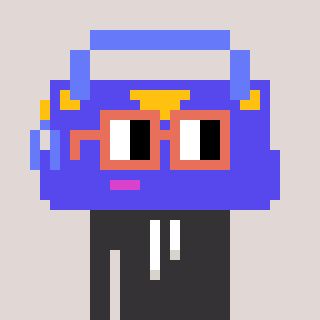
a pixel art character with square orange glasses, a bag-shaped head and a grayscale-colored body on a warm background